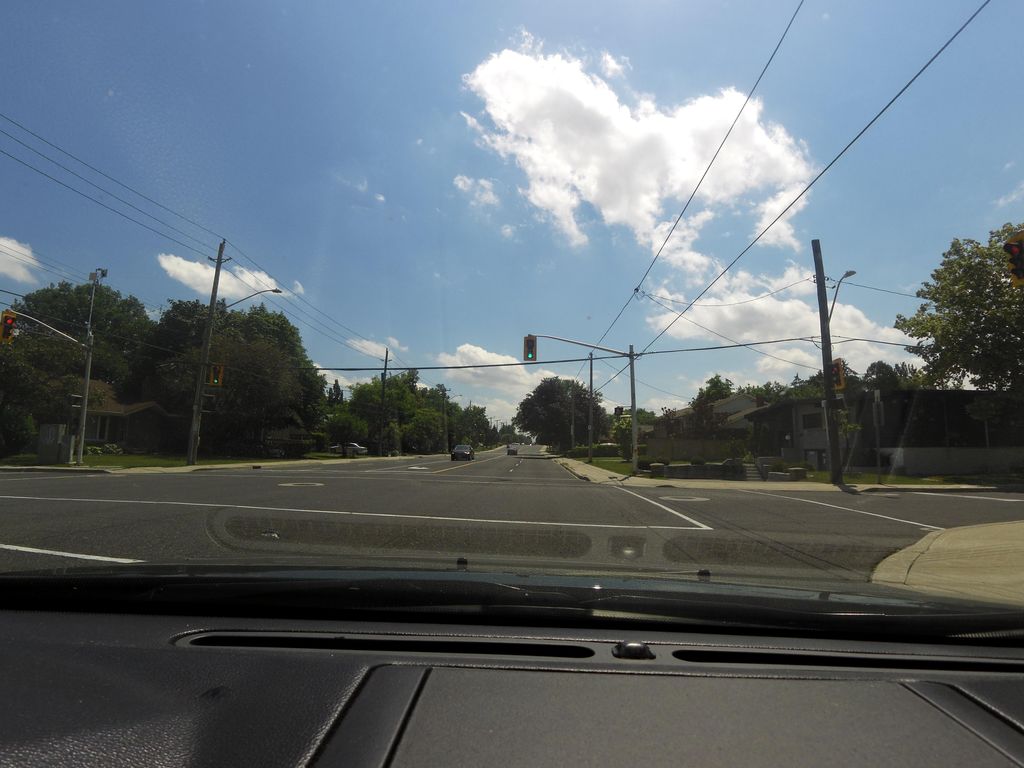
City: hamilton